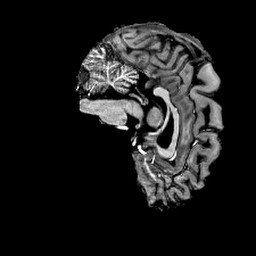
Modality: T1w
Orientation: sagittal
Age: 27
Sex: female
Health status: healthy
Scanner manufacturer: siemens
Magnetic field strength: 6.98 T
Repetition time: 6 s
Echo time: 0.00302 s